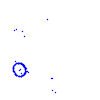
Particle: proton